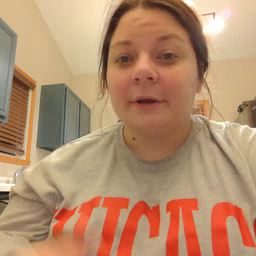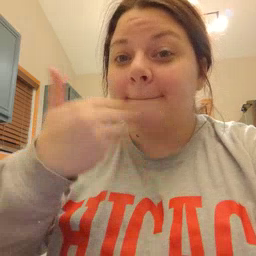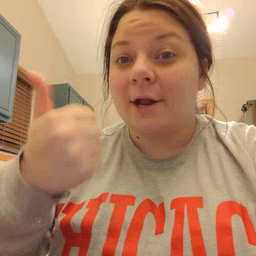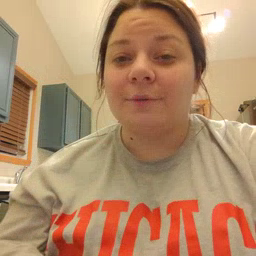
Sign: better